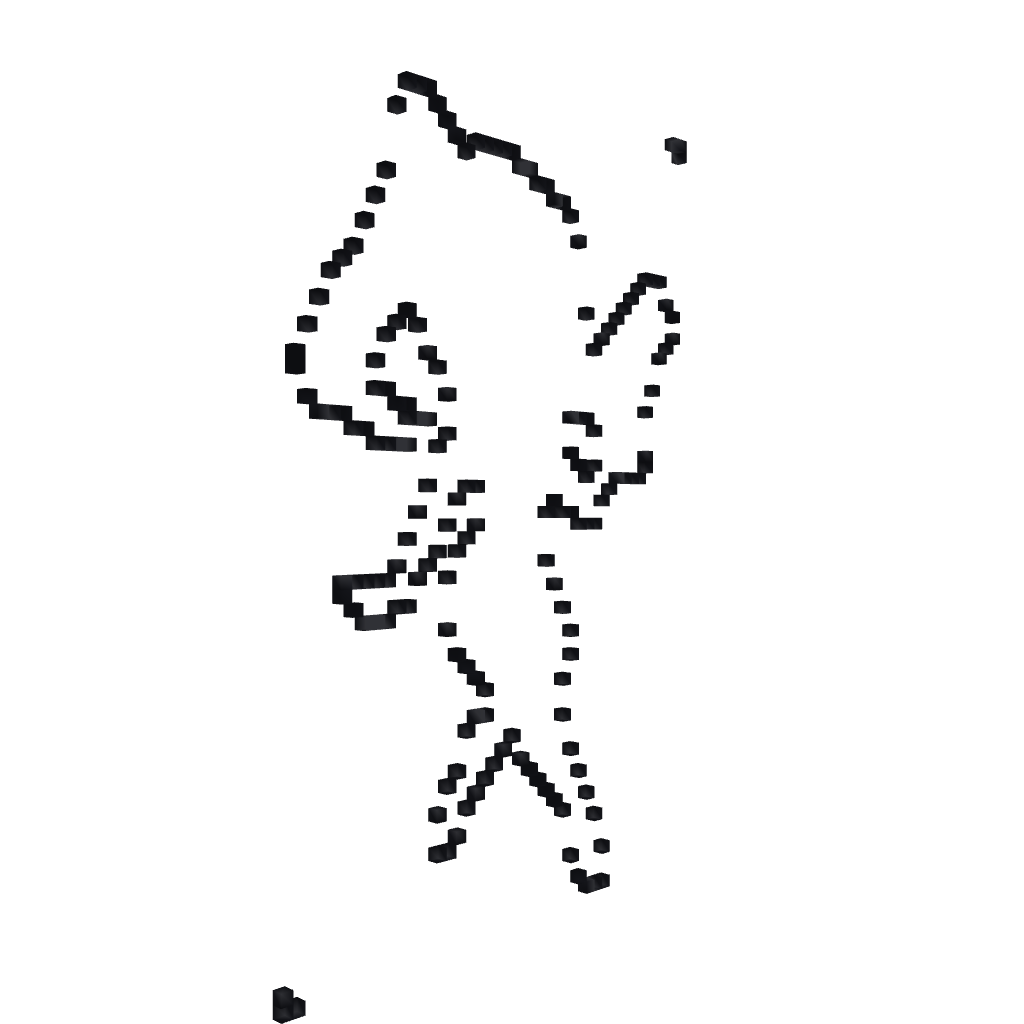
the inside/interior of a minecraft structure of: ZeroSuit Samus Chibi